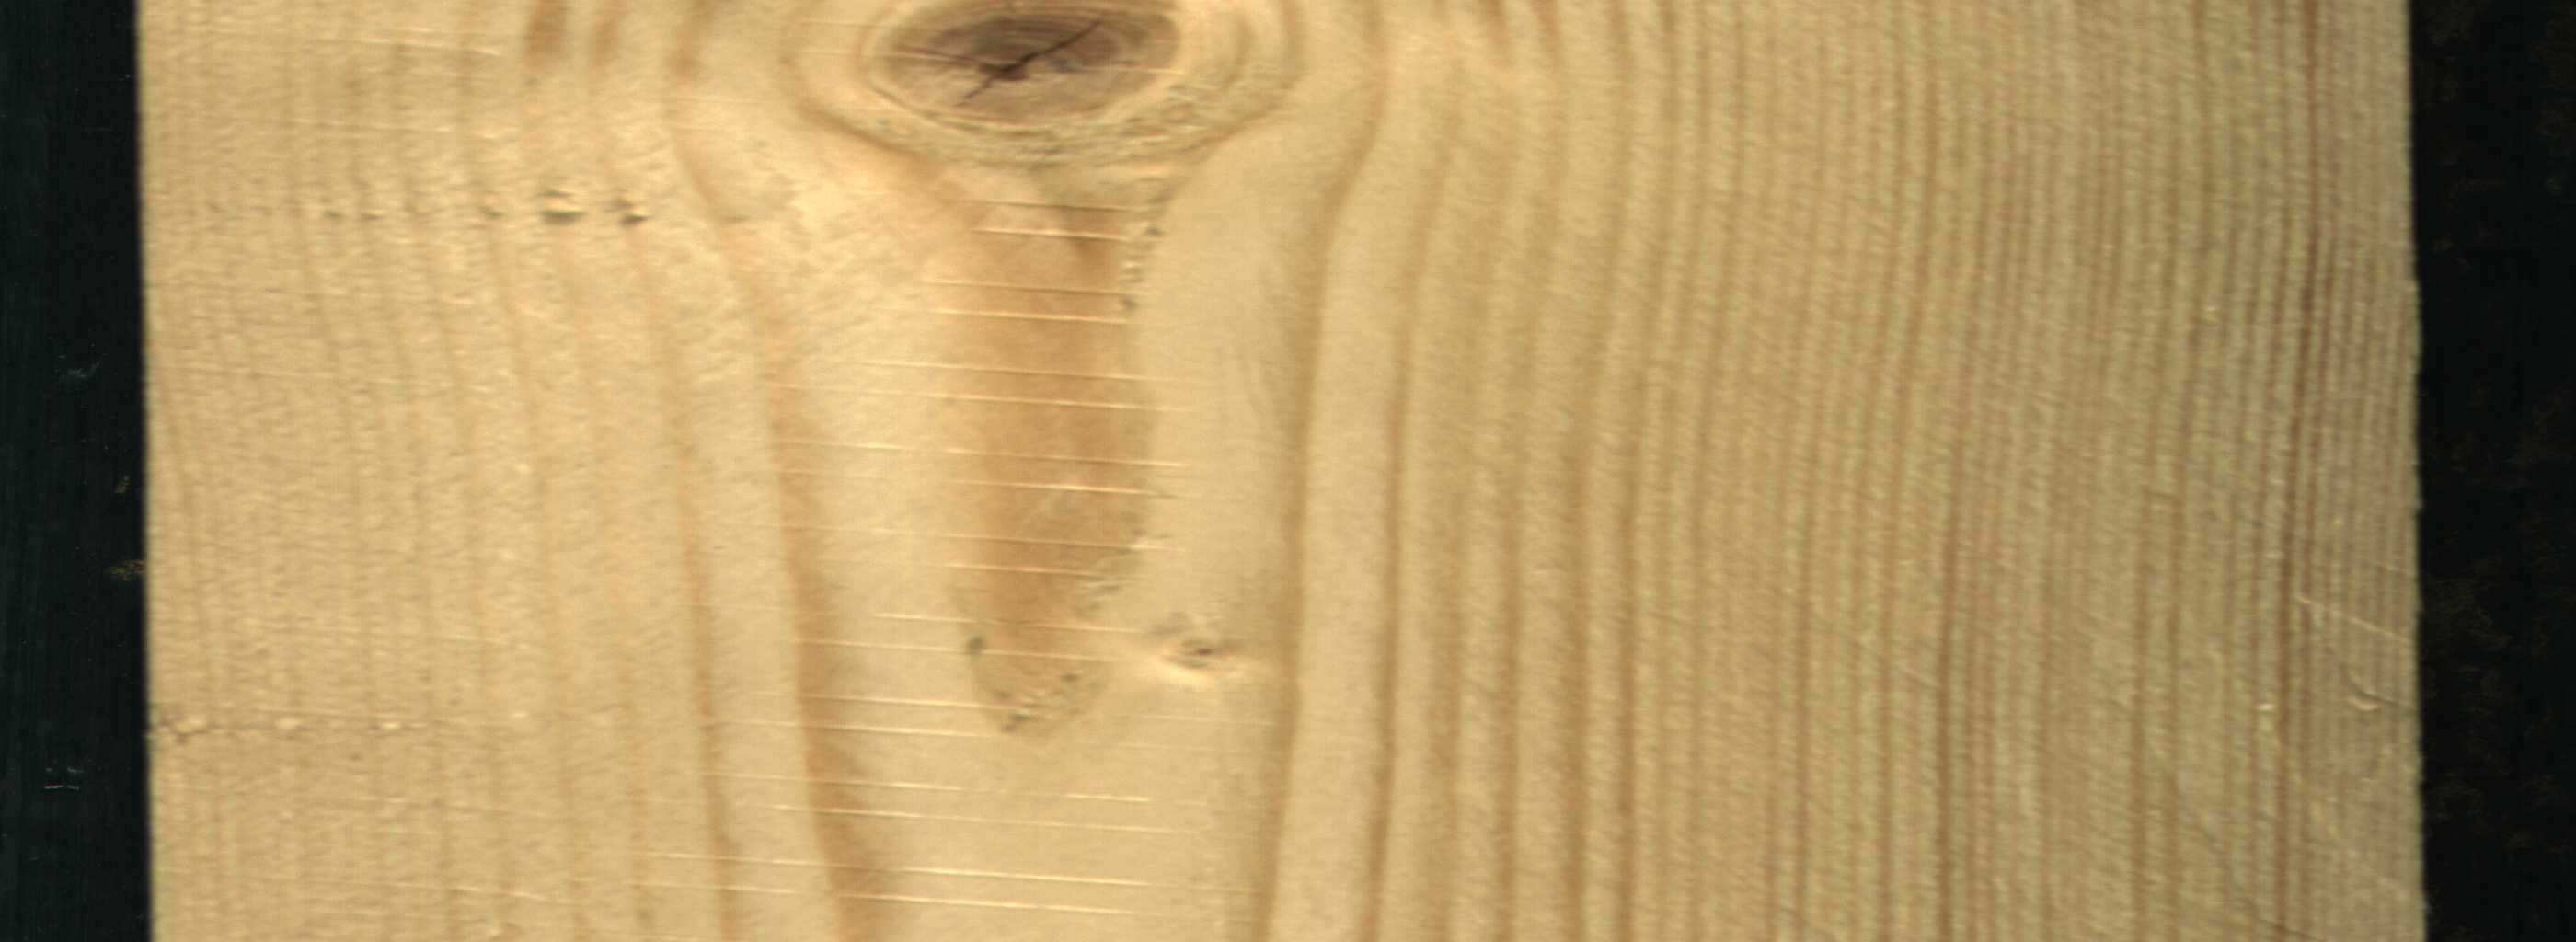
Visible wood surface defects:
knot_with_crack
Live_Knot